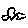
Label: car